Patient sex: M
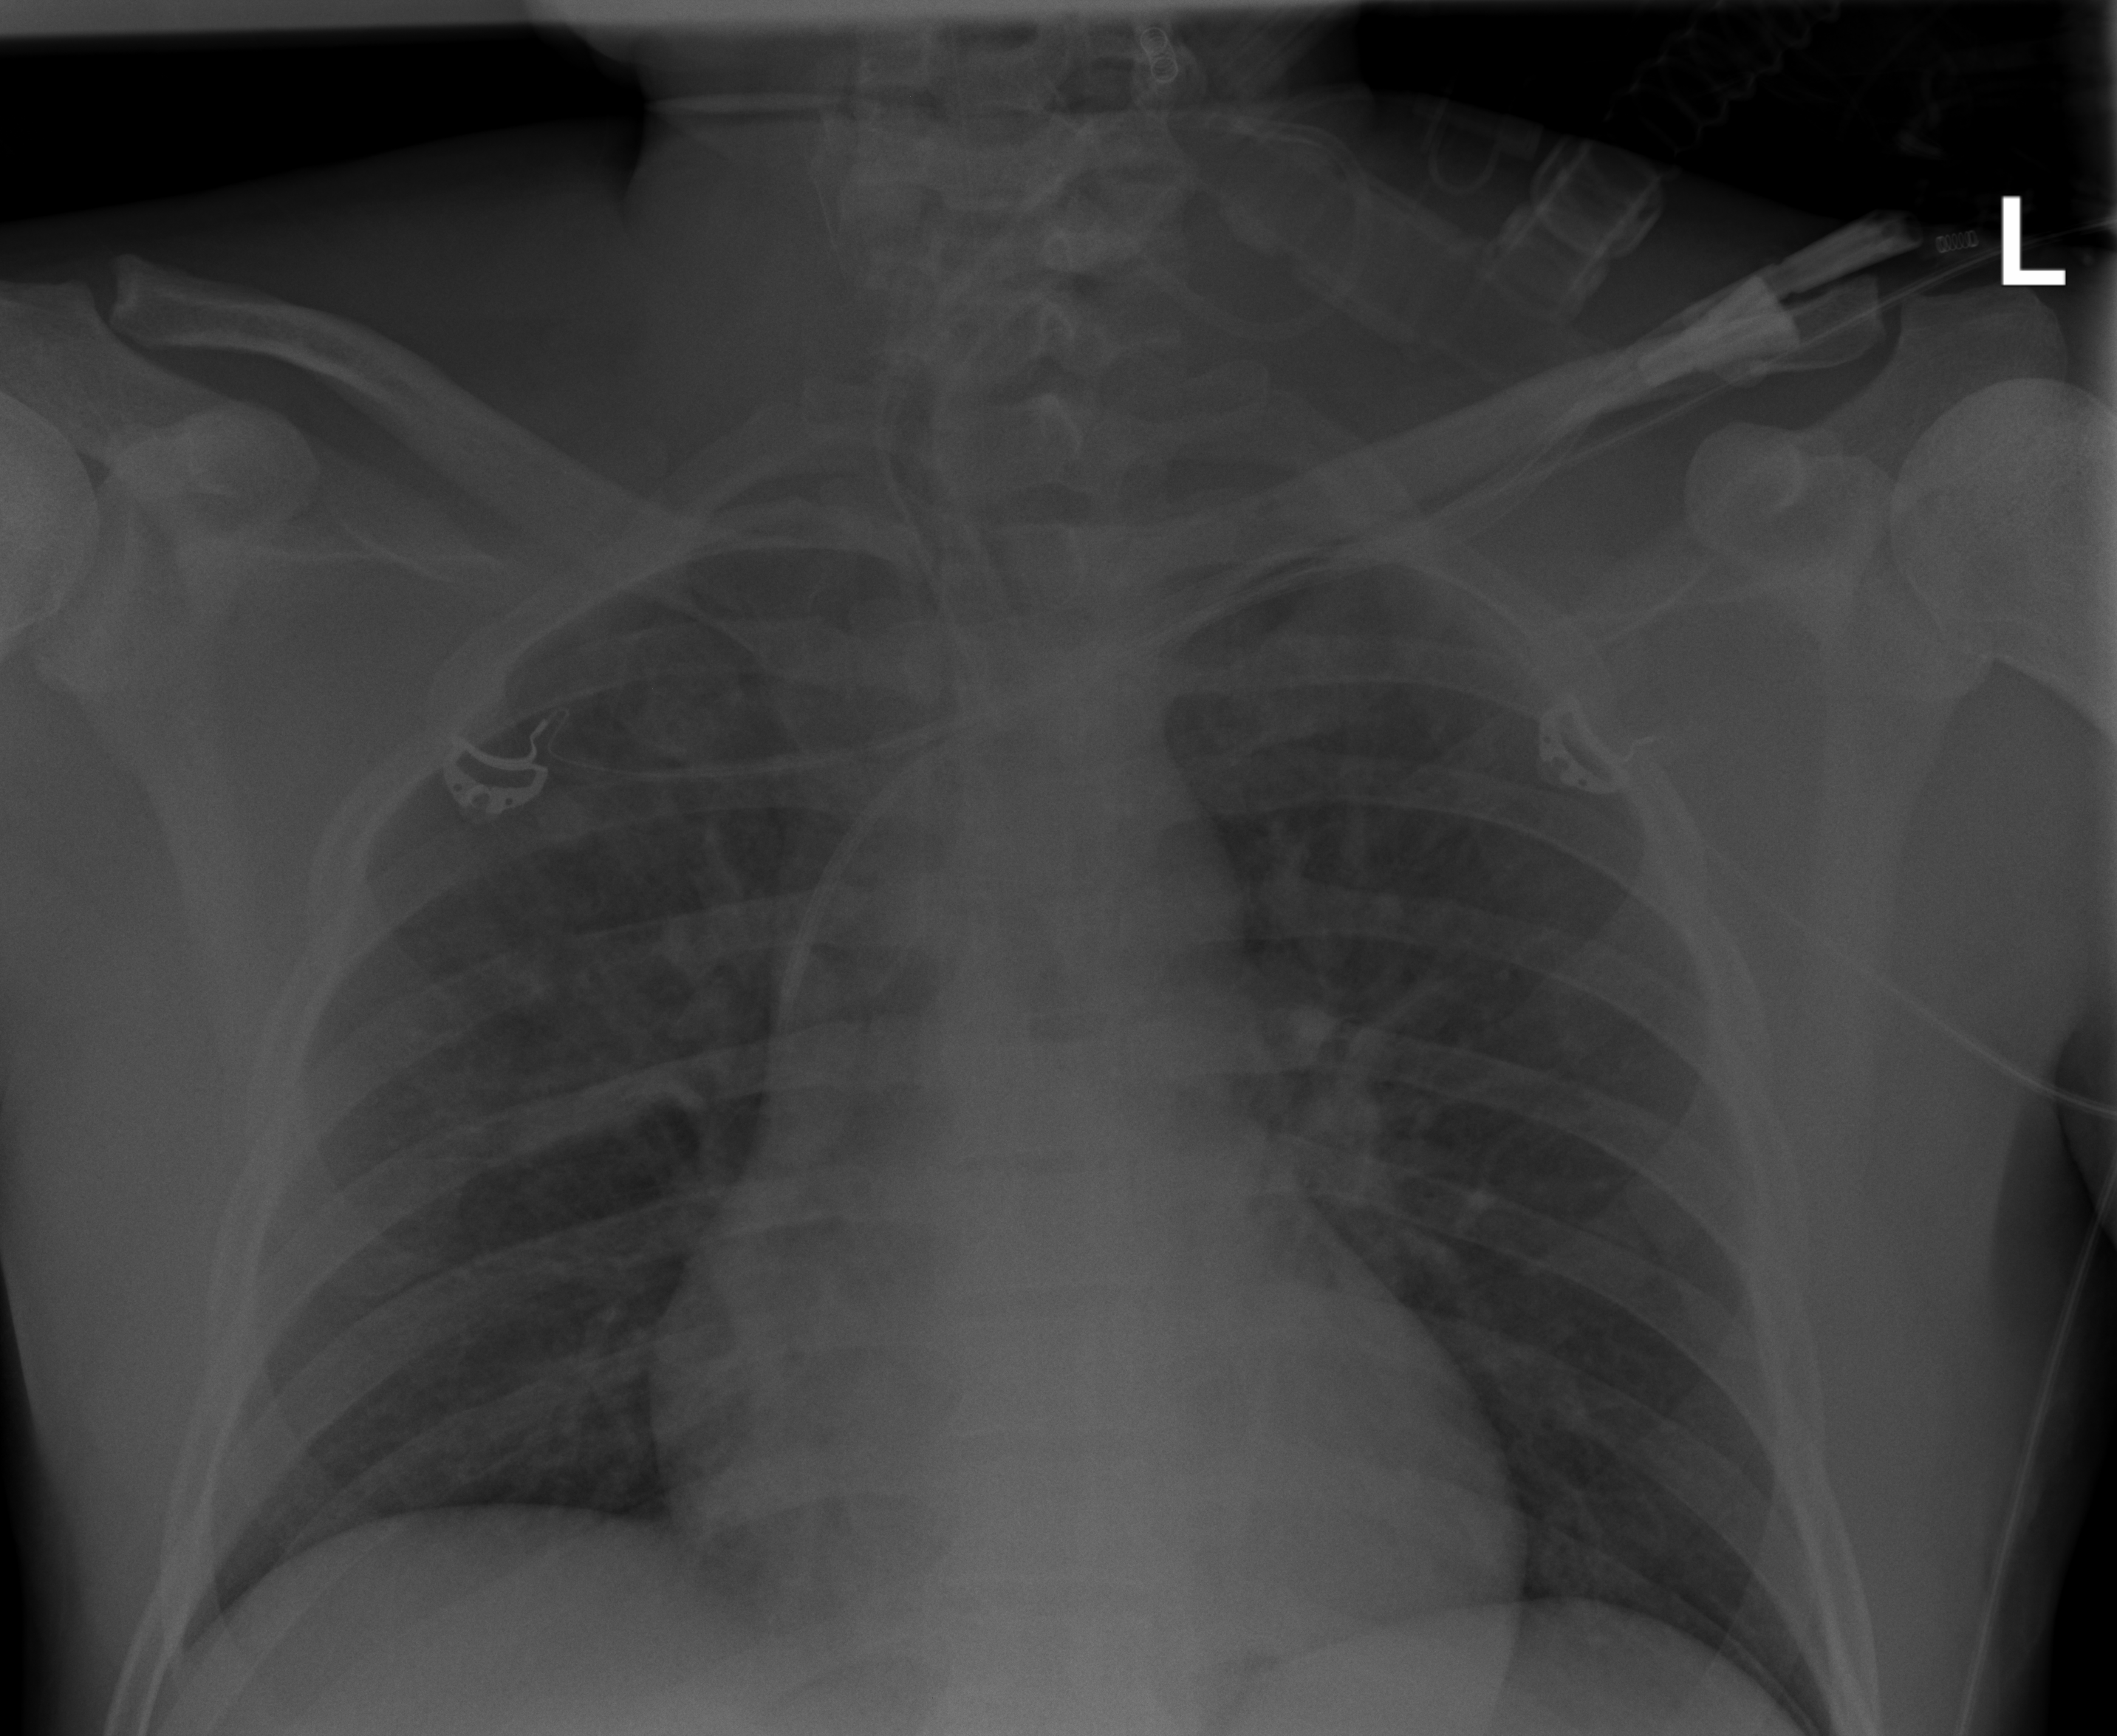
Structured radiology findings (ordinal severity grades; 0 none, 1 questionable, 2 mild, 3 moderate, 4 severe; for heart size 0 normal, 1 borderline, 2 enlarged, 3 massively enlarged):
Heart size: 0
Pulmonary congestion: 1
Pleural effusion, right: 0
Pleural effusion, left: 0
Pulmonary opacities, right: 2
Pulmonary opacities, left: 0
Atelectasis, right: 2
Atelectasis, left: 0